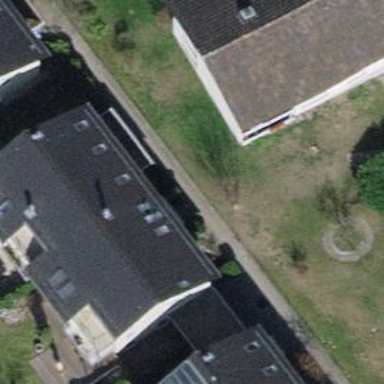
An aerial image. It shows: Image showing building with apartments.